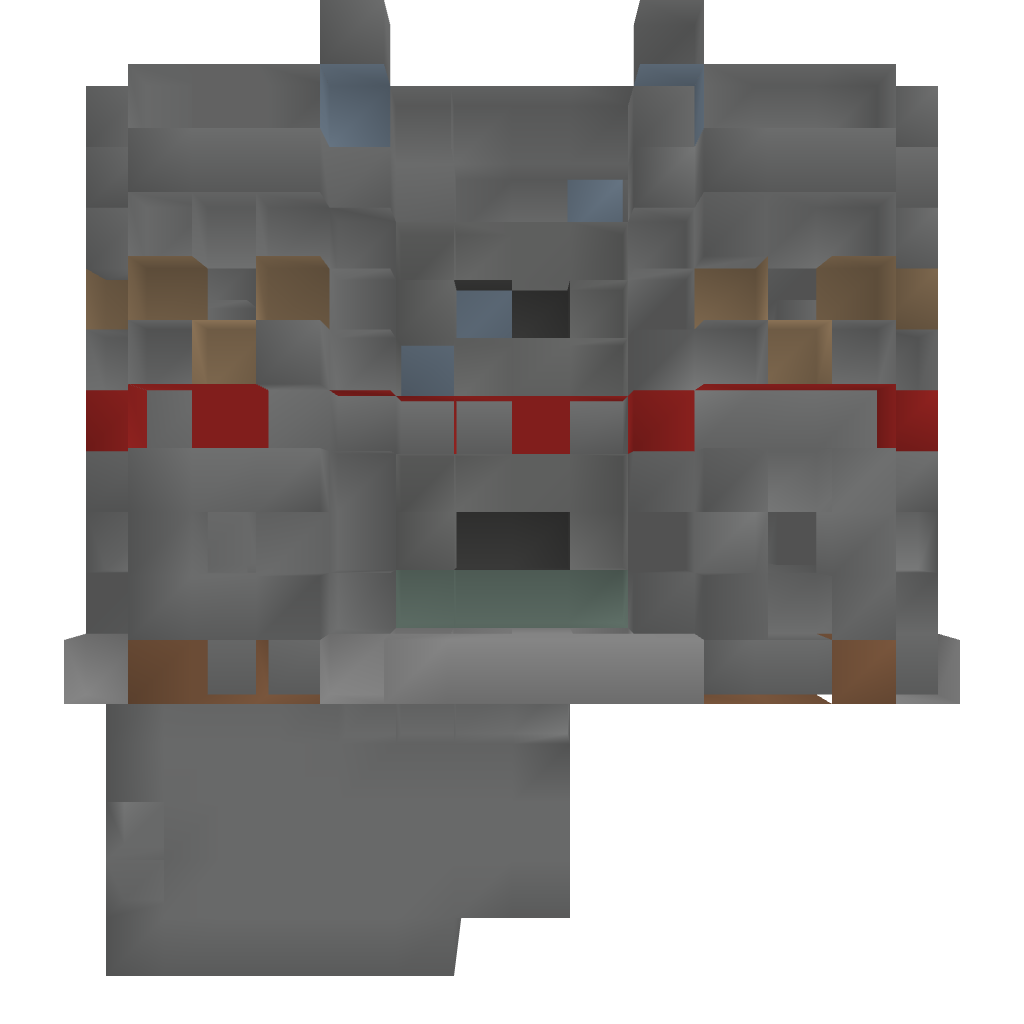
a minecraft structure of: PvP Tower [Red]